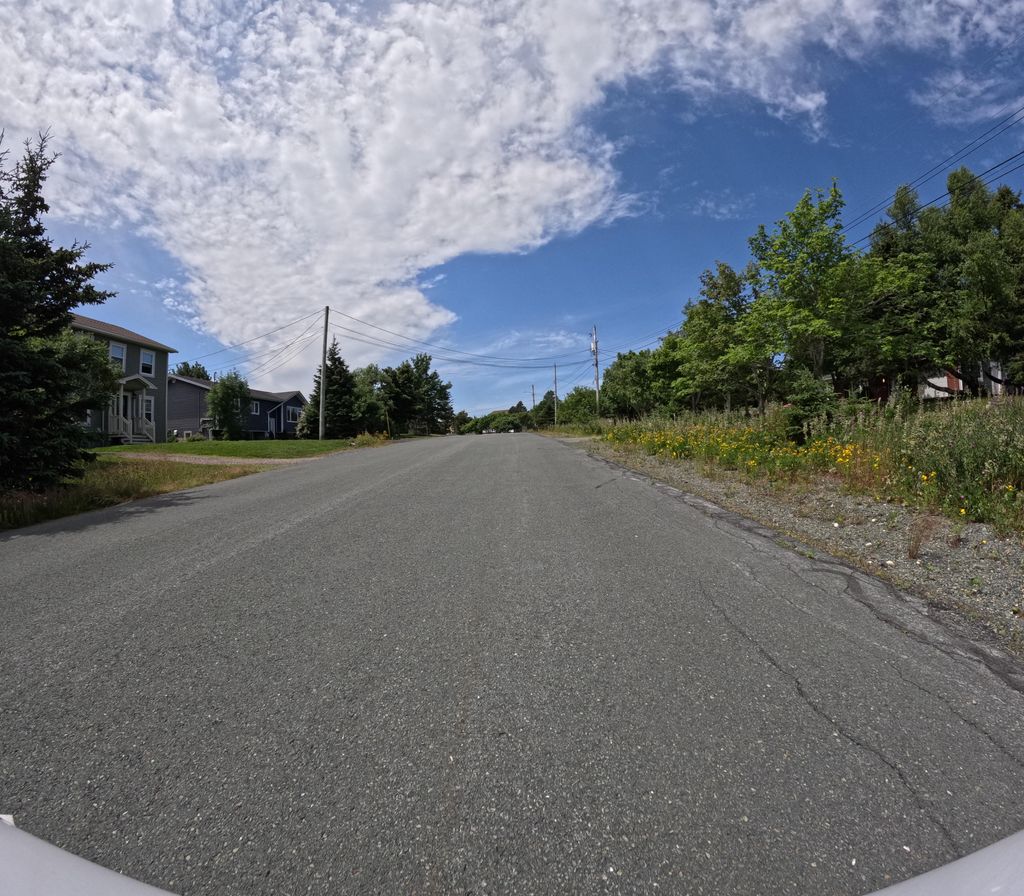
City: st_johns